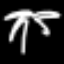
Label: palm tree